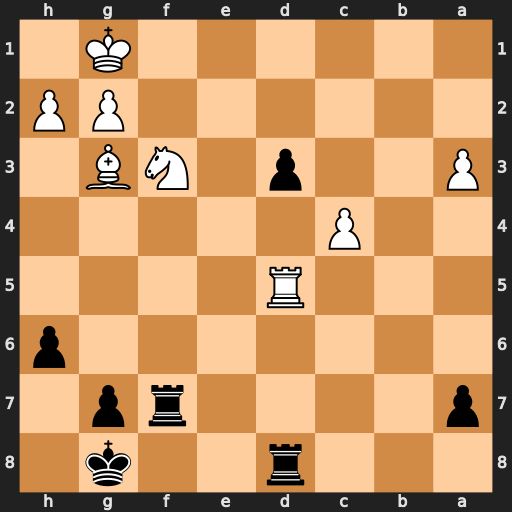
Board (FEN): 3r2k1/p4rp1/7p/3R4/2P5/P2p1NB1/6PP/6K1
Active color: b
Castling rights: -
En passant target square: -
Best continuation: Rxd5 cxd5 Rxf3